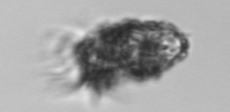
Label: Tintinnopsis